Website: home-depot
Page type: delivery-shipping
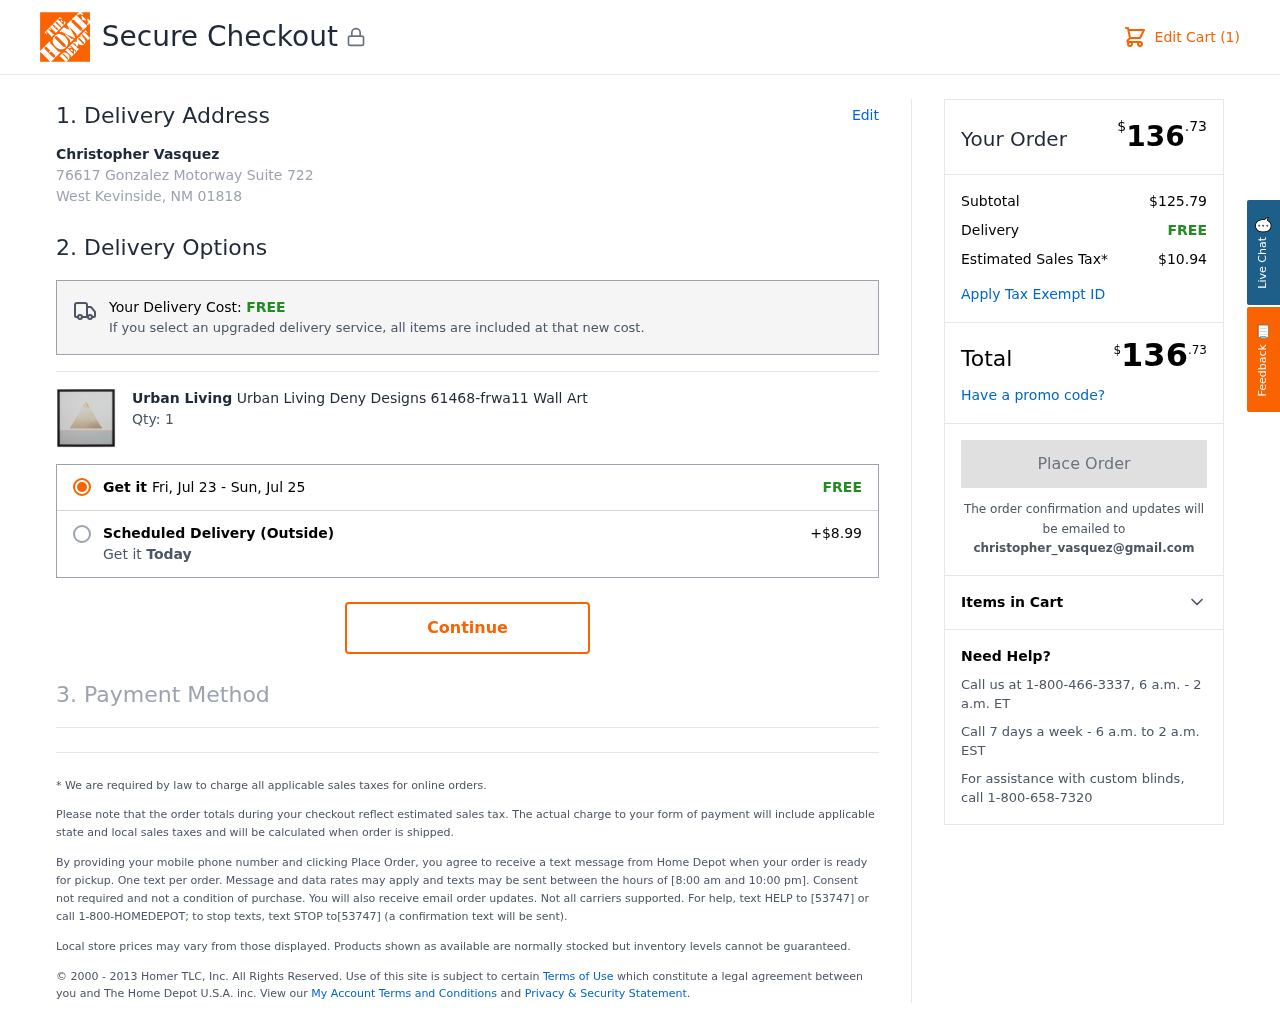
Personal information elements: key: PII_CITY_STATE_ZIP
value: West Kevinside, NM 01818
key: PII_EMAIL
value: christopher_vasquez@gmail.com
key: PII_FULLNAME
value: Christopher Vasquez
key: PII_STREET
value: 76617 Gonzalez Motorway Suite 722
Product elements: key: PRODUCT1_BRAND
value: Urban Living
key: PRODUCT1_NAME
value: Urban Living Deny Designs 61468-frwa11 Wall Art
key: PRODUCT1_QUANTITY
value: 1
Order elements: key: ORDER_NUM_ITEMS
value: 1
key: ORDER_DELIVERY_DATE_START
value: Fri, Jul 23
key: ORDER_DELIVERY_DATE
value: Sun, Jul 25
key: ORDER_TOTAL
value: $136.73
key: ORDER_SUBTOTAL
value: $125.79
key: ORDER_SHIPPING_COST
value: FREE
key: ORDER_TAX
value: $10.94
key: ORDER_TOTAL2
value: $136.73